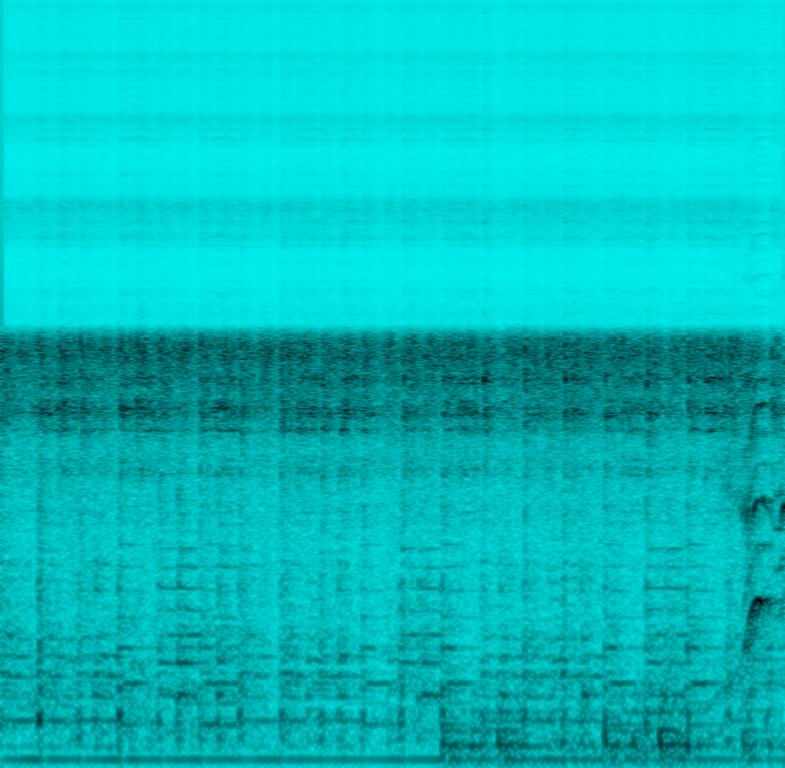
This Middle eastern folk song features a male singer singing the main melody. This is accompanied by percussion playing a simple beat. A stringed instrument plays the backing melody. A shaker plays in an eight note pattern. This song can be played at a village fair.